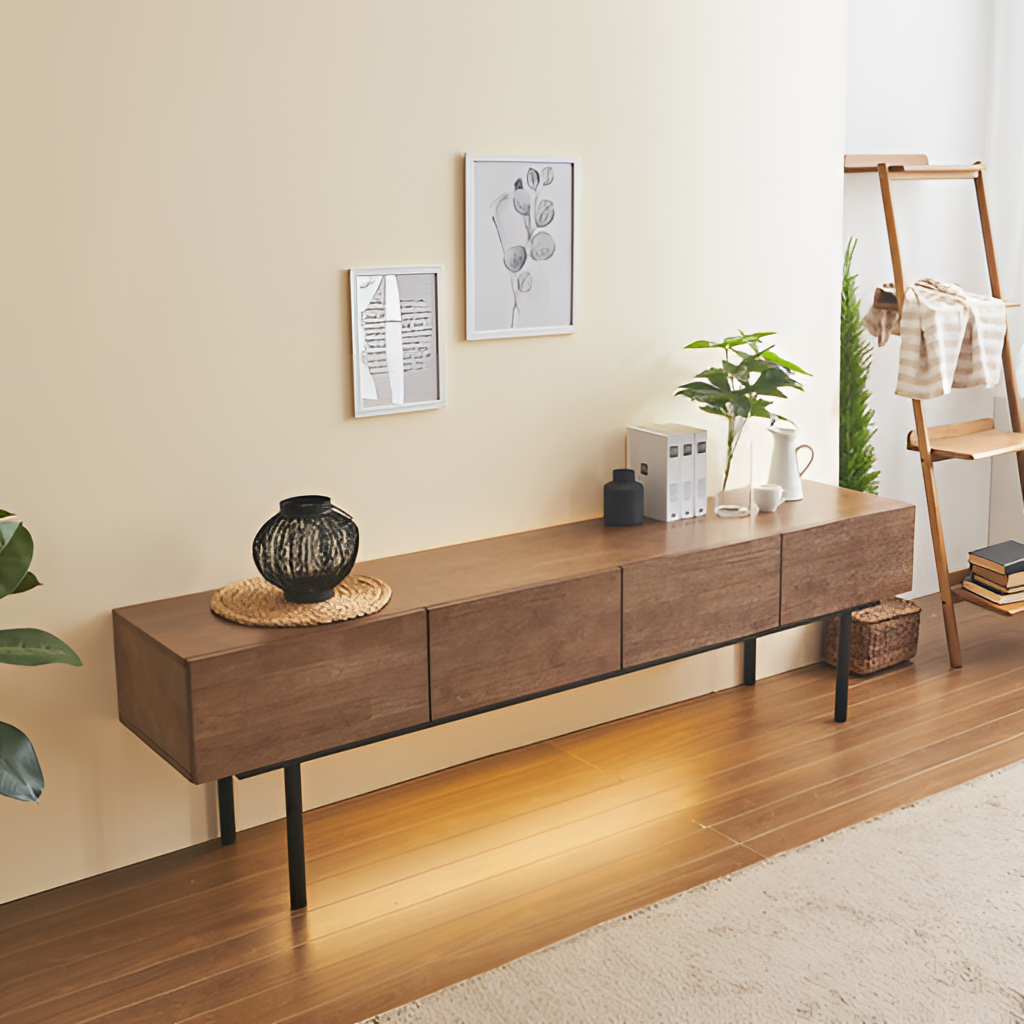
wood console table, living room, cream paint wallpaper, with solid pattern, minimalist, wood flooring, with plank pattern